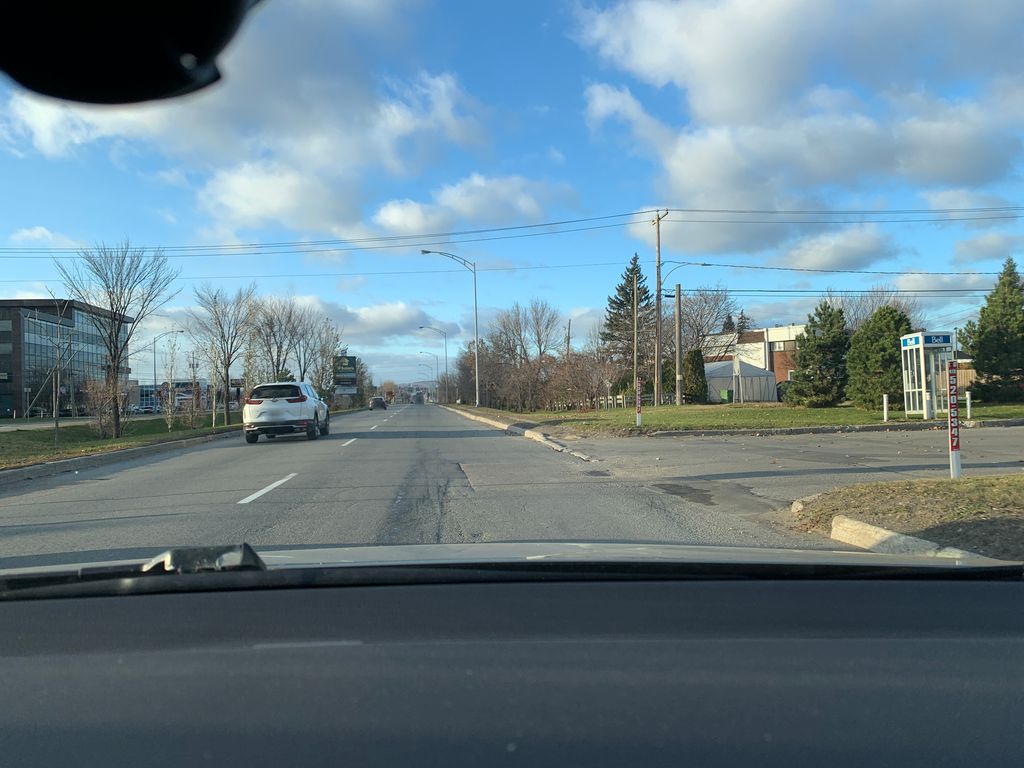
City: quebec_city